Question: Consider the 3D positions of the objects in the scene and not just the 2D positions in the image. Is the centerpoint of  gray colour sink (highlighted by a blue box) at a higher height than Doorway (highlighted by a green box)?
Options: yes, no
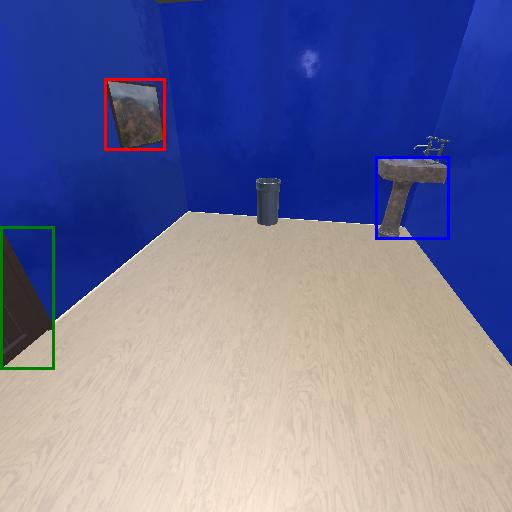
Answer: yes